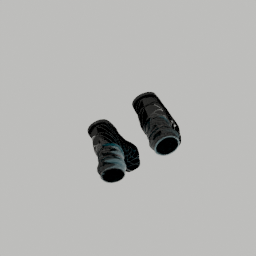
Label: people